Interaction volume radius: 10 \u00c5
Interaction volume height: 30 \u00c5
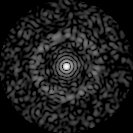
Disorder parameter: 0.8499